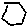
Label: hexagon